Question: I'm trying to figure out a way to open SAS programs in new instances of the Enhanced Editor by default on click.
The question has been <URL> before but no luck.
<URL> describes the way a program is opened with the Enhanced Editor. The full command is :
'''
"C:\PROGRA~1\SASHome\SASFOU~1\9.3\core\sasexe\SASOACT.EXE" action=Open
datatype=SASFile filename="%1" progid=SAS.Application.903
'''
The author explains that:
I guess having only one OLE session is usefull in some way or another but it's really annoying when you have to manually open a new EE instance every time you want to run multiple jobs. Not to mention that 'sasoact' targets the first session initiated and if a job is already running on that session well your program is not going to open.
Is there a way to directly request a new instance of the OLE session or perhaps 'sasoact.exe' into not seeing the opened sessions ?
Here is the registry key that works:
'''
"C:\Program Files\SAS\SASFoundation\9.2(32-bit)\sas.exe" -initstmt "dm 'whost;include ''%1'' ';"
'''
I added it in 'HKEY_CLASSES_ROOT\SAS.Program.701\shell\Open New\command' so now I have a neat little extra option in my drop-down menu that effectively opens programs in new sessions :

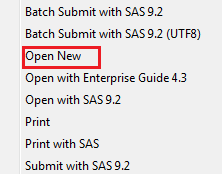
Answer: A similar thread showing the use of a batch file to open a SAS program in a new session is available <URL>.
You have to add an entry to the registry. Be careful when messing around with registry files, always back up your entries.
Open the registry editor (WIN+R > regedit).
In the directory 'HKEY_CLASSES_ROOT\SAS.Program.701\shell\' create a sub-directory with a meaningful name(right-click on 'shell' > New > Key). I named mine "Open New". In this new sub-directory create another sub named 'command'. You should now have a path that looks like:
'HKEY_CLASSES_ROOT\SAS.Program.701\shell\Open New\command'
In here, right-click on the file on the registry file on the right > Modify and add the following in the Value data field (change the path of sas.exe if needed)
'''
"C:\Program Files\SAS\SASFoundation\9.2(32-bit)\sas.exe" -NOTUTORIALDLG -initstmt "dm 'whost;include ''%1'' ';"
'''
Close the editor. You should now have the new option specified in the drop-down menu of the right-click on a .sas program:

This option will open your program with the Enhanced Editor in a new SAS session.
Now if you want it to work for double-clicking I suppose you'd have to replace the value in the 'Open' sub-directory with the one from above. I haven't done it and I don't recommend it, the extra option in the drop-down is enough for me.